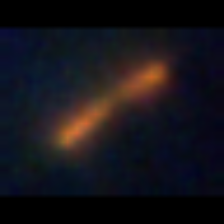
Taxon: Pennate
Group: Diatoms